Question: I'm upgrading my app and when I try to submit I get the message "This bundle is invalid. Apple is not currently accepting applications built with this version of the SDK, Xcode"

This is a screenshot from my app. If you need more data about my system or app configuration, just let me know.
Thanks
UPDATE
XCode version: 4.2 - Build 4D177b
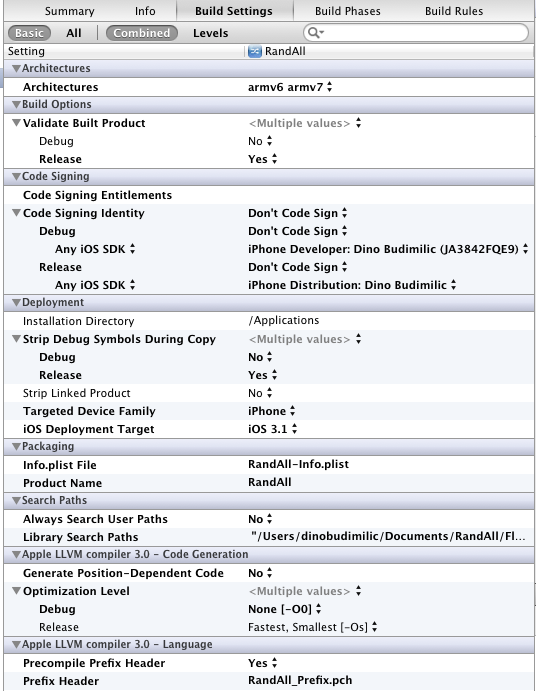
Answer: Ok to turn my comment into an Answer:
You will have to upgrade your XCode installation. The current release versions are 4D502 (Lion) and 4C199 (Snow Leopard). Also the "b" at your XCode version indicates that you are using still a beta release which are generally not accepted for app submission.
If the AppStore insist that you have the latest version go to your "Applications" folder
and the "". Then you can download it again from the AppStore.
It probably would also do no harm if you'd removed your installation entirely, therefore go to a terminal and navigate to your XCode directory (usually /Developer) and enter
'''
sudo Library/uninstall-devtools --mode=all
'''
Then download a fresh installer from the AppStore and you should be fine.